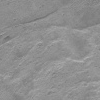
Atmospheric dust classification: not_dusty